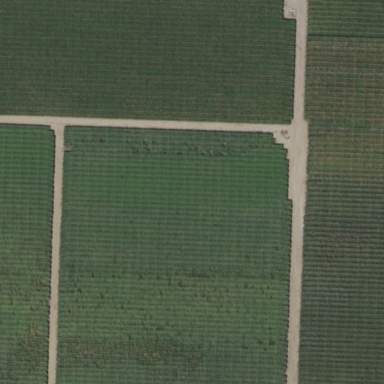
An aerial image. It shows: Vineyard.